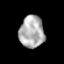
Tissue: prostate
Cell type: T cells
Senescence score: 0.3239
Nuclear area (px): 780
Mean DAPI intensity: 174.246